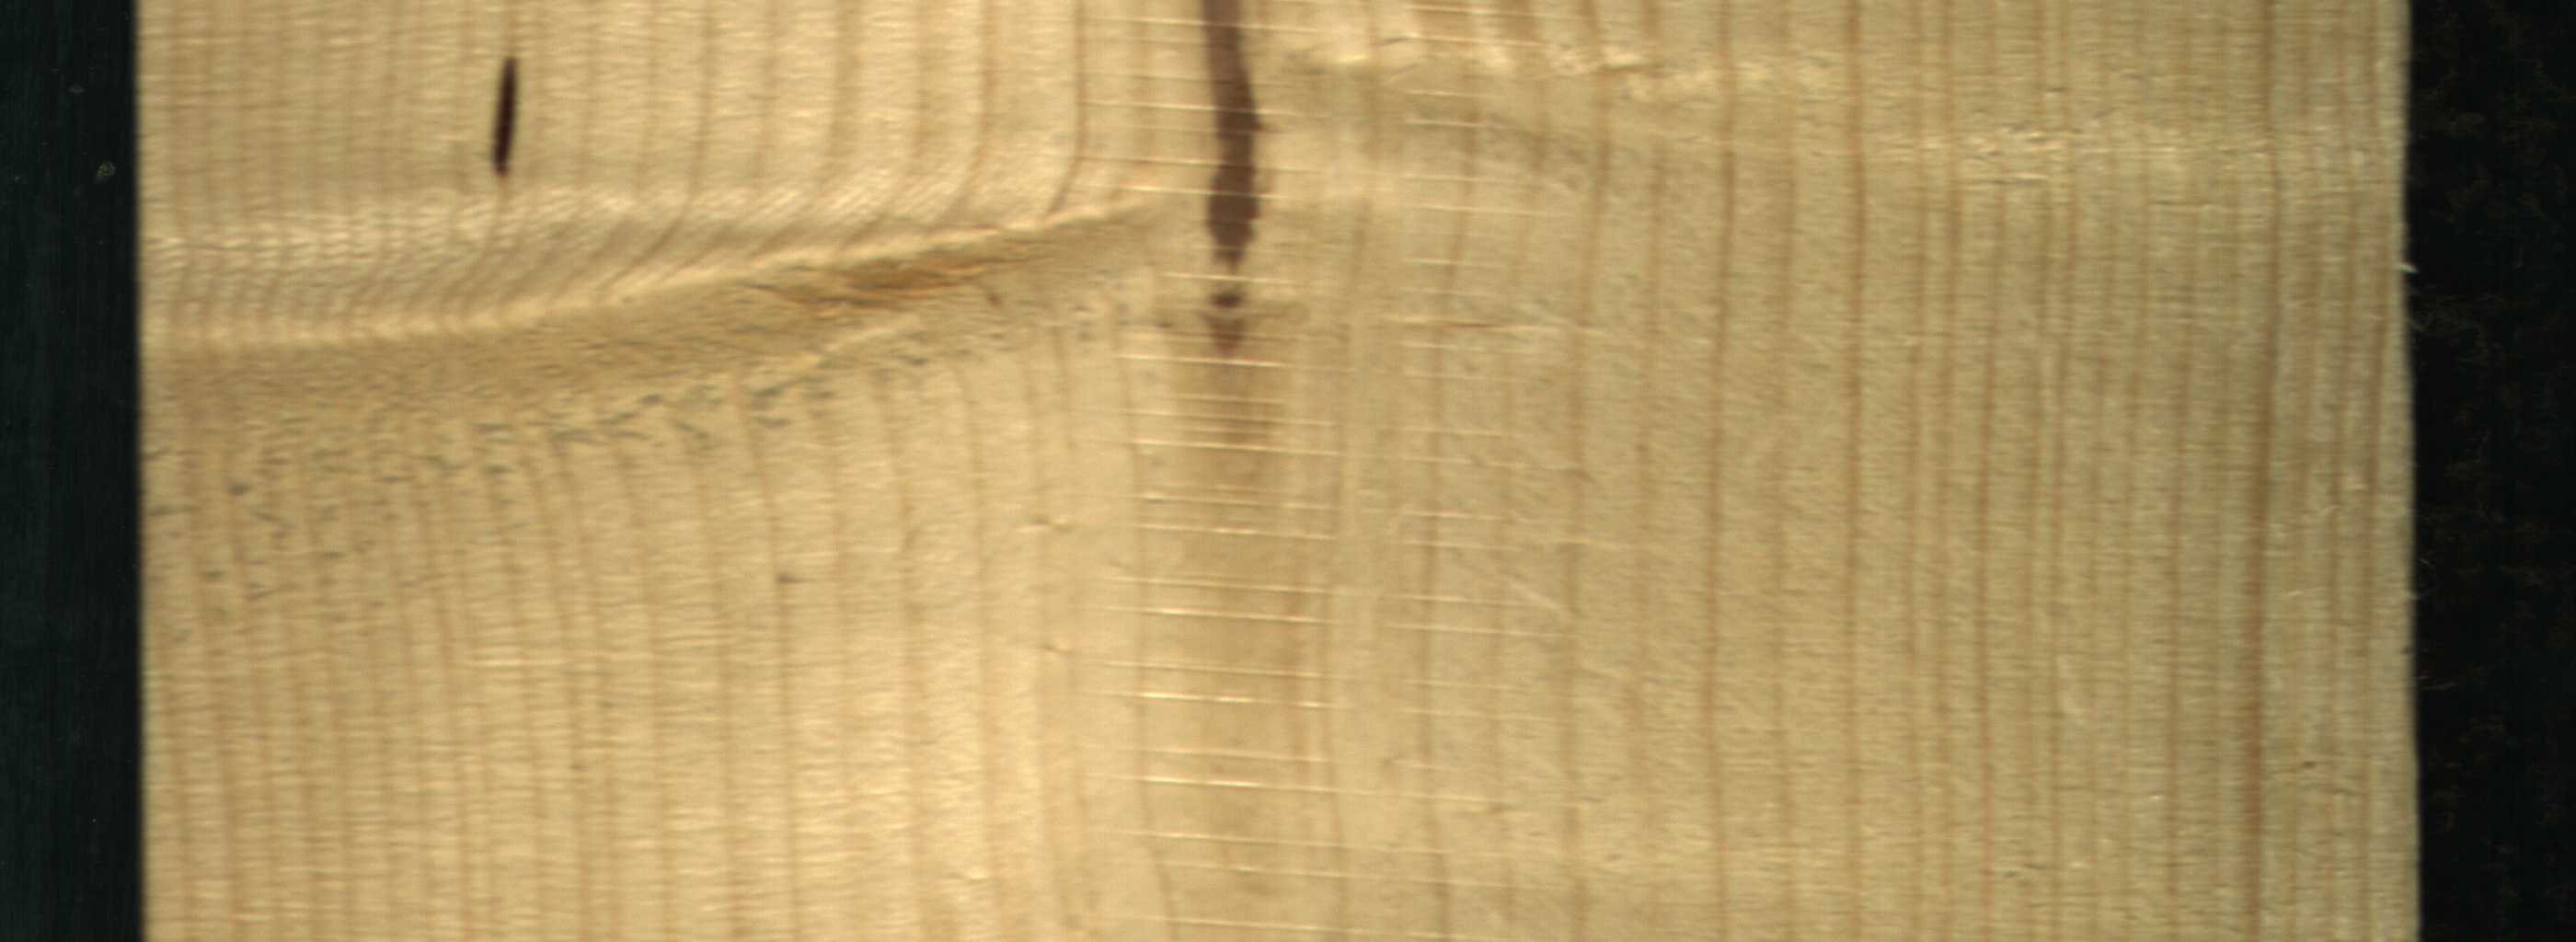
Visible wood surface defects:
Marrow
resin
Live_Knot
Live_Knot